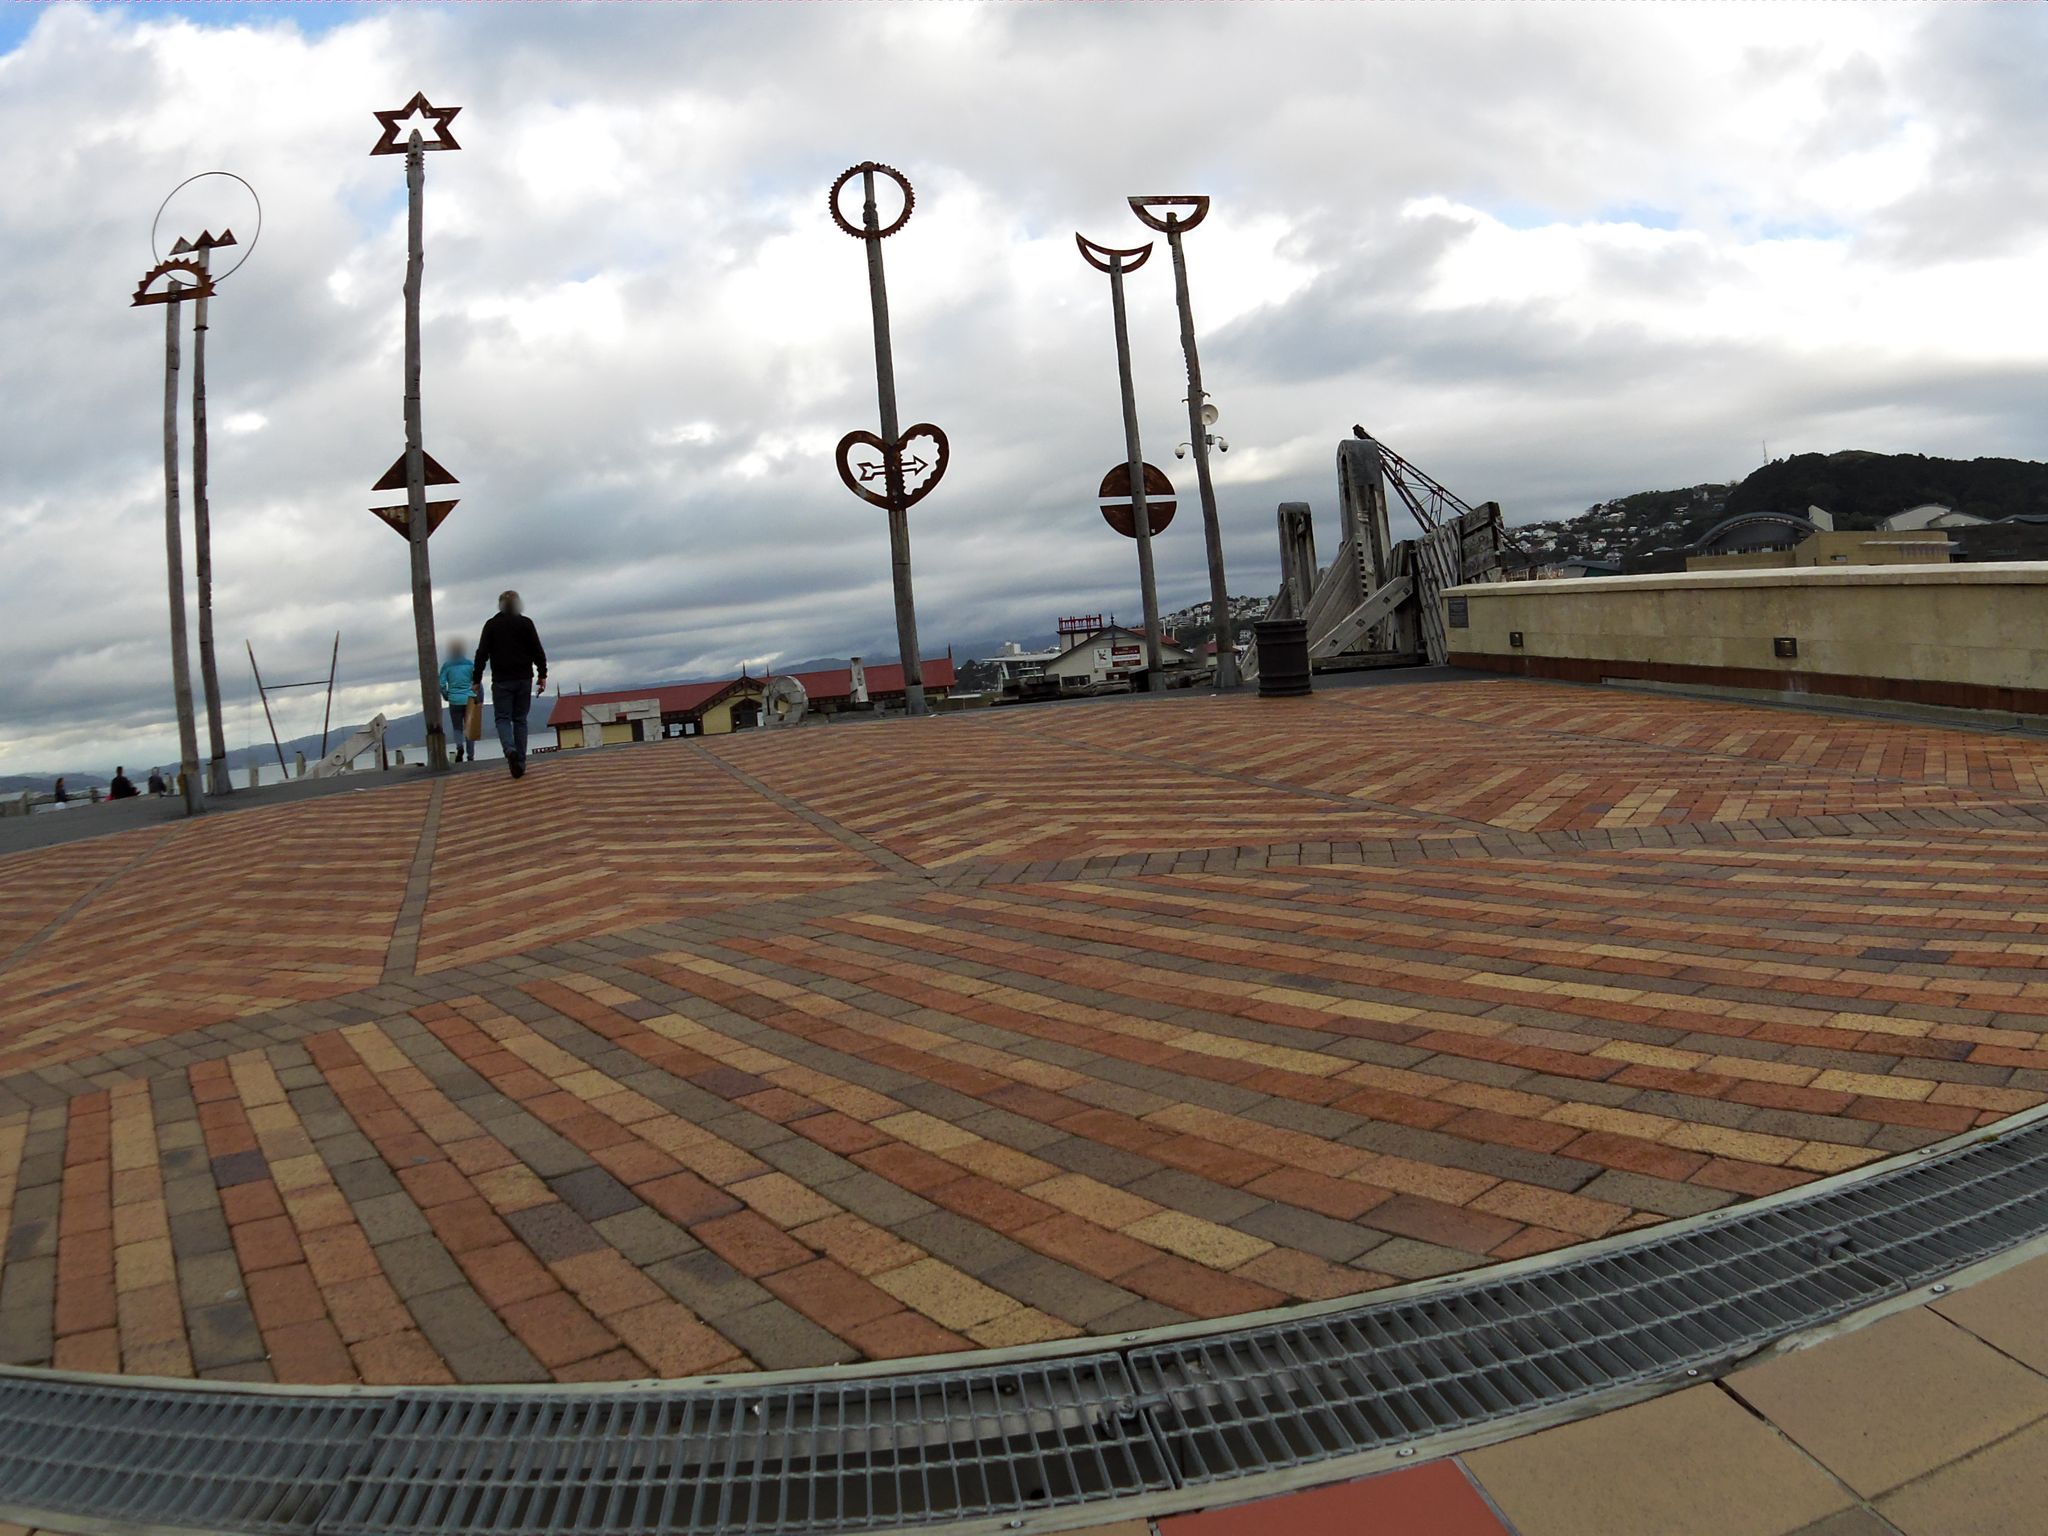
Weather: cloudy
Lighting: day
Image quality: good
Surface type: walking surface
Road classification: steps, path
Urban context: urban centre
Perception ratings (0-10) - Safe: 7.22, Lively: 4.71, Beautiful: 8.79, Boring: 4.32, Depressing: 4.13, Wealthy: 4.35